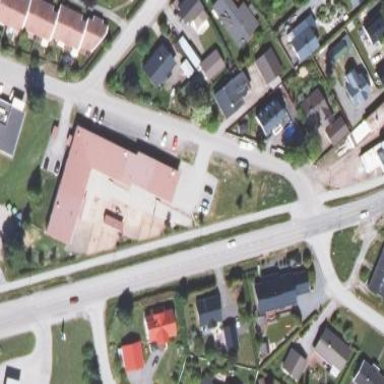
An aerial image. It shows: Kindergarten.